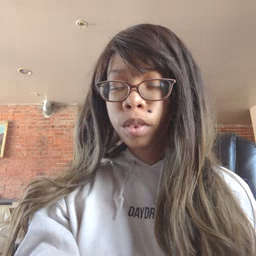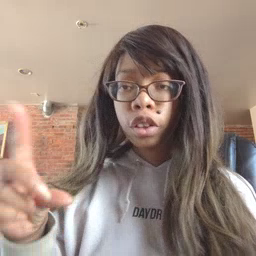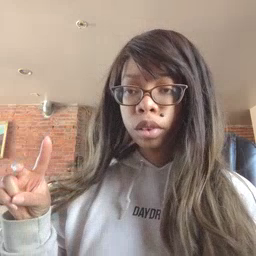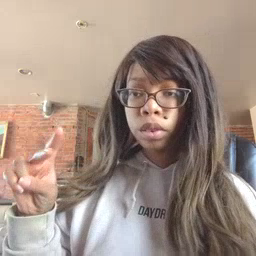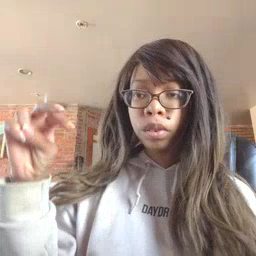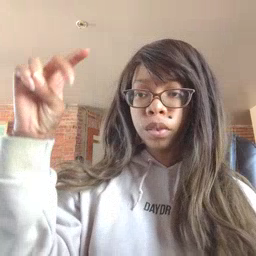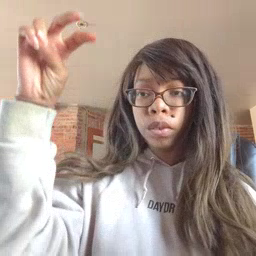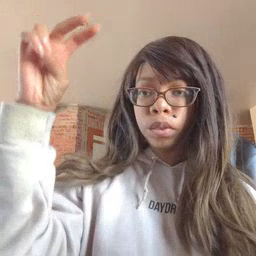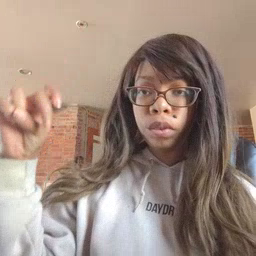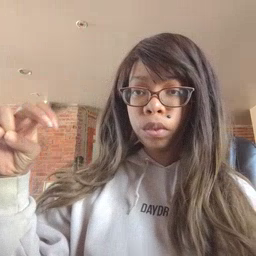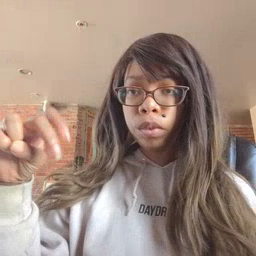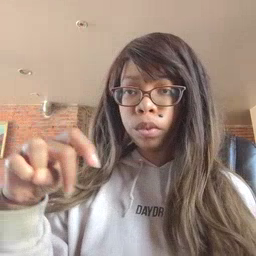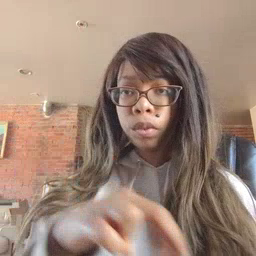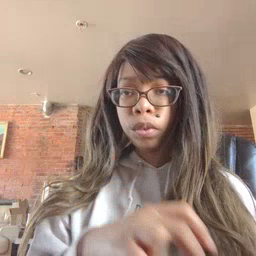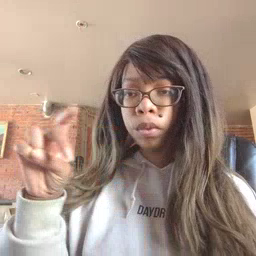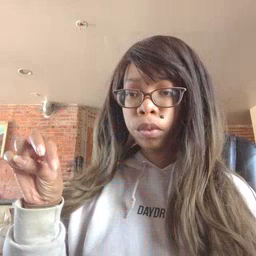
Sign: stairs